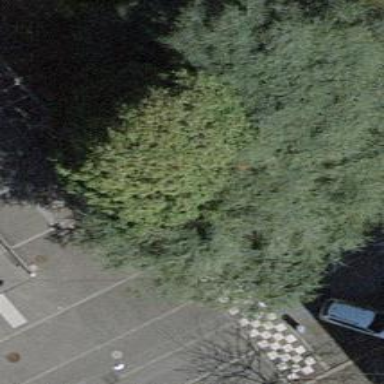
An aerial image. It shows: Urban environment with evergreen needle-leaved trees.